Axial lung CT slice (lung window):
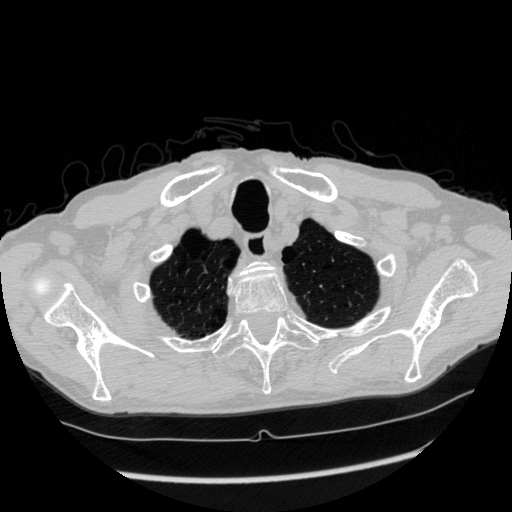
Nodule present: no